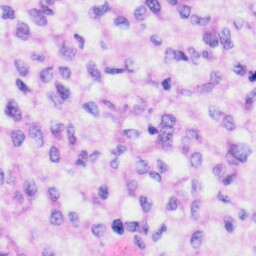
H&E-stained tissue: Liver